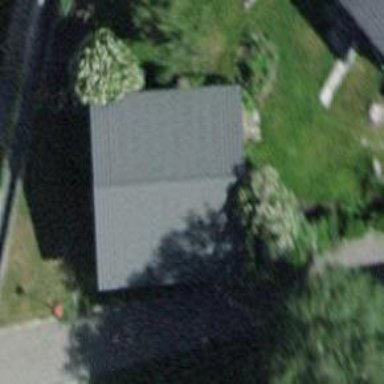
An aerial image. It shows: Building with gabled roof.